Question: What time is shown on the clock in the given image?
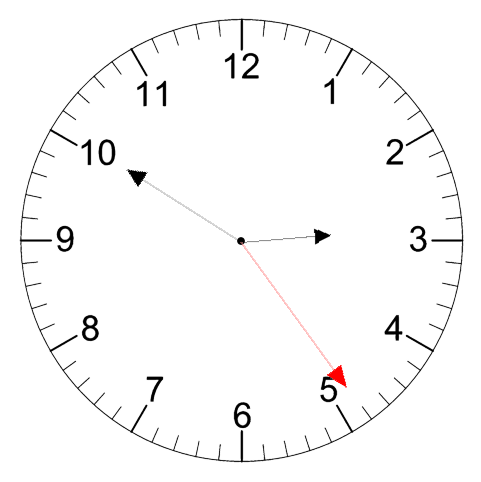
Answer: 02:50:24